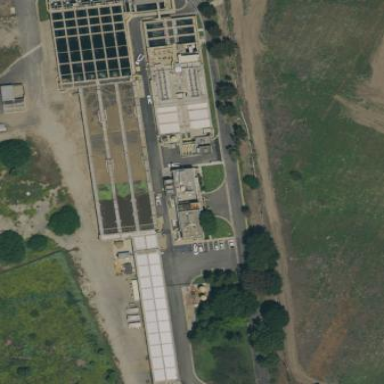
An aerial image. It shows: Image of wastewater.